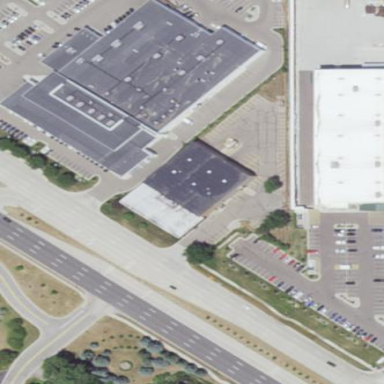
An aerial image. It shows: Retail building.